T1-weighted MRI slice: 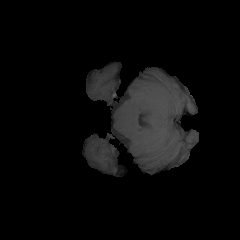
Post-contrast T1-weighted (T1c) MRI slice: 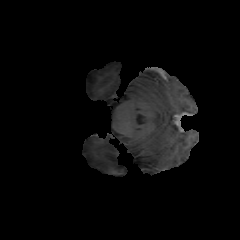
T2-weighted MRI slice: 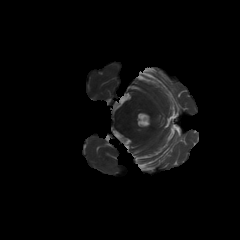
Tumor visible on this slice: no